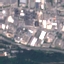
Label: Industrial